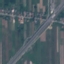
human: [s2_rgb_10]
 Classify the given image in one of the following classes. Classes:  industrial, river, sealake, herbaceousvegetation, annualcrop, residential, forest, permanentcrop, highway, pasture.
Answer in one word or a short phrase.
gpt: Highway